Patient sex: F
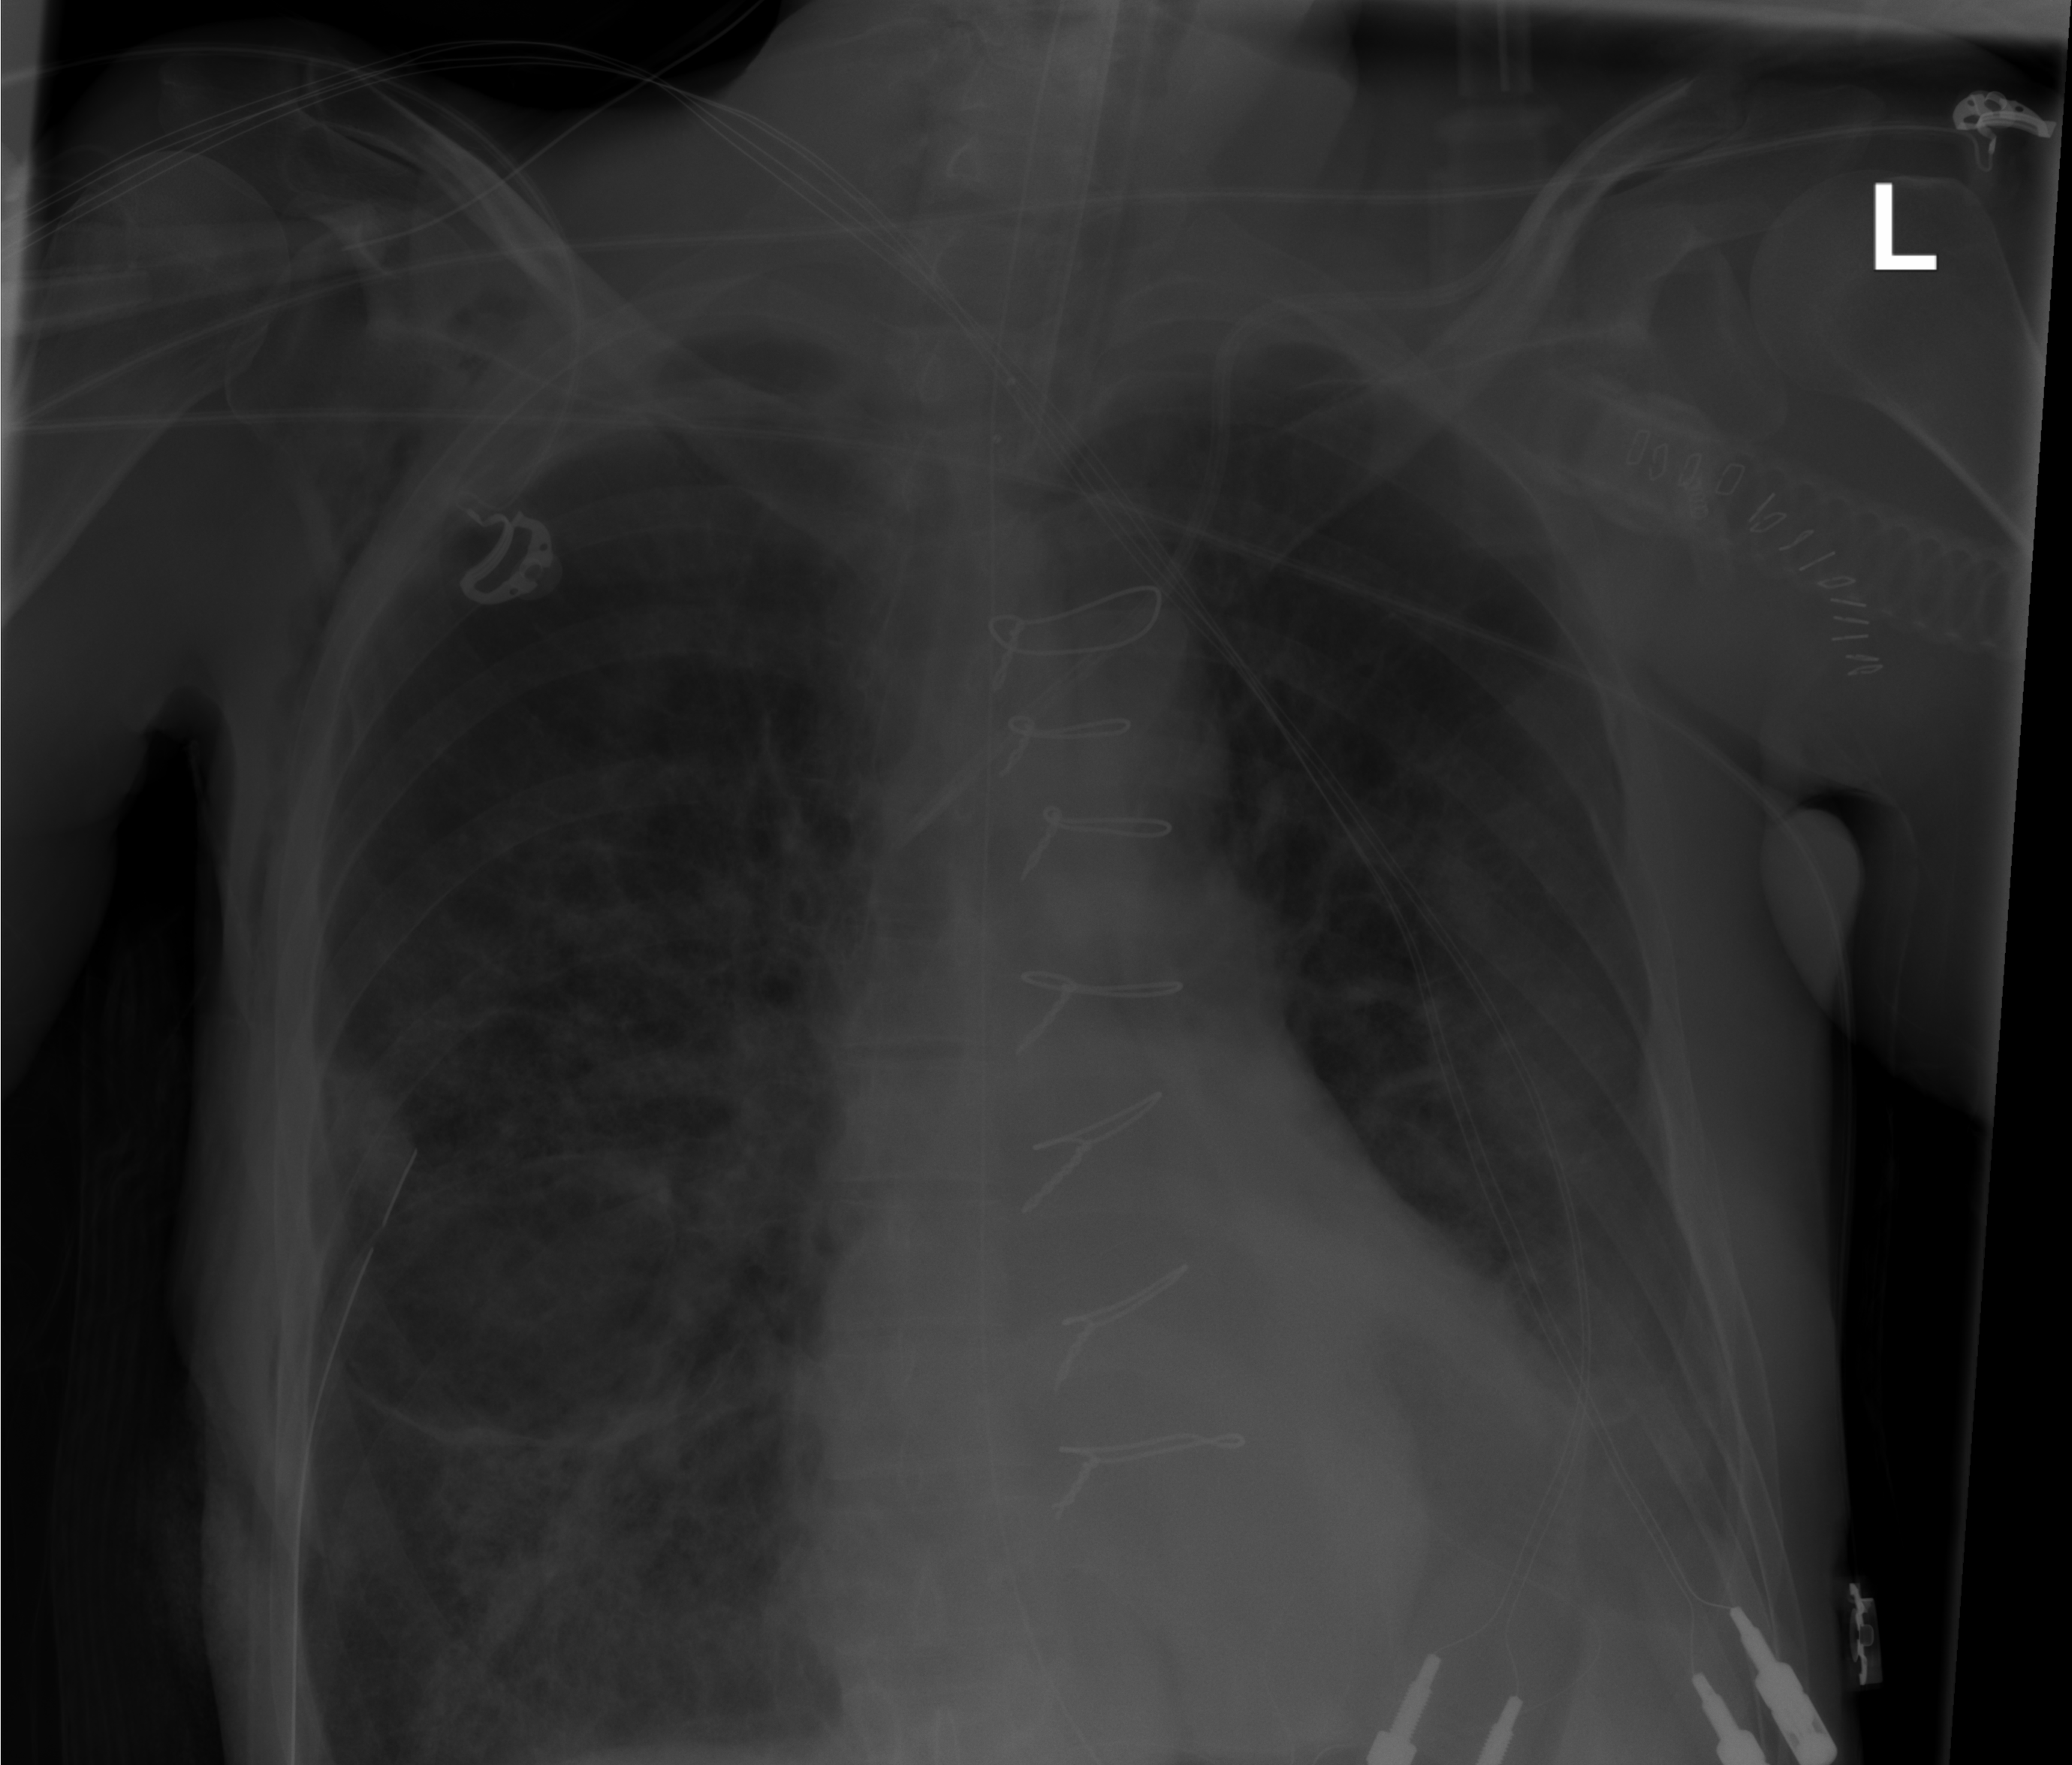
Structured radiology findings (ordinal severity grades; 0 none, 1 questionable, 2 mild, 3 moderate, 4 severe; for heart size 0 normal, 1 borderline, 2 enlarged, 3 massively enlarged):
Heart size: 2
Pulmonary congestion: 0
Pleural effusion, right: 0
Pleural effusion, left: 0
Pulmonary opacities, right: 1
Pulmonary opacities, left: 0
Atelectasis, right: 2
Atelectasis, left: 2